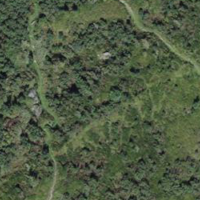
EUNIS habitat code: 41
Species observed at this site:
Campanula barbata